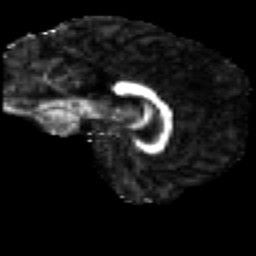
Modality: FA
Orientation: sagittal
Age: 25
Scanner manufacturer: siemens
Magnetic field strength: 3 T
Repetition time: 2.2 s
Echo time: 0.084 s